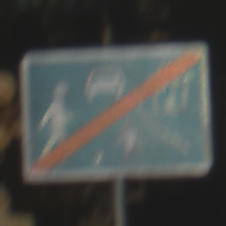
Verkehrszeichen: EndeVerkehrsberuhigterBereich
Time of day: SunriseSunset
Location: Outdoor (Suburban)
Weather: Clear
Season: NotSpecified
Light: Natural